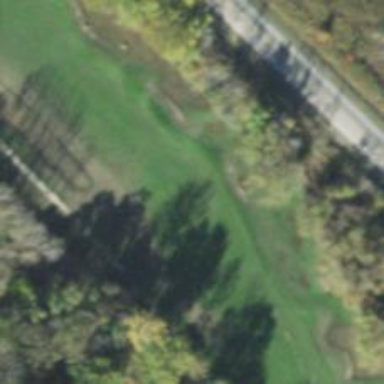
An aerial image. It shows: Golf hole.